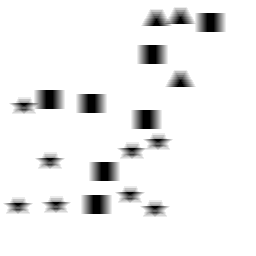
Squares: 7
Triangles: 3
Stars: 8
Total shapes: 18